Question: I'm trying to upload this csv file to mysql on my hosting.
The csv is built by two columns:
'''
alias, id
'''
and than each row contains the data.
Here is an image

But the mysql rejects me.
why is that?
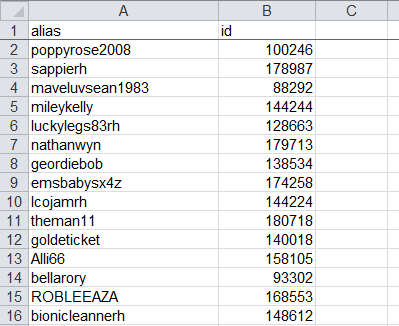
Answer: You can also open up csv from excel and generate series of insert statements. Not the best solution but might be useful if you're looking for something quick and dirty.